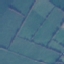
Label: Pasture